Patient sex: M
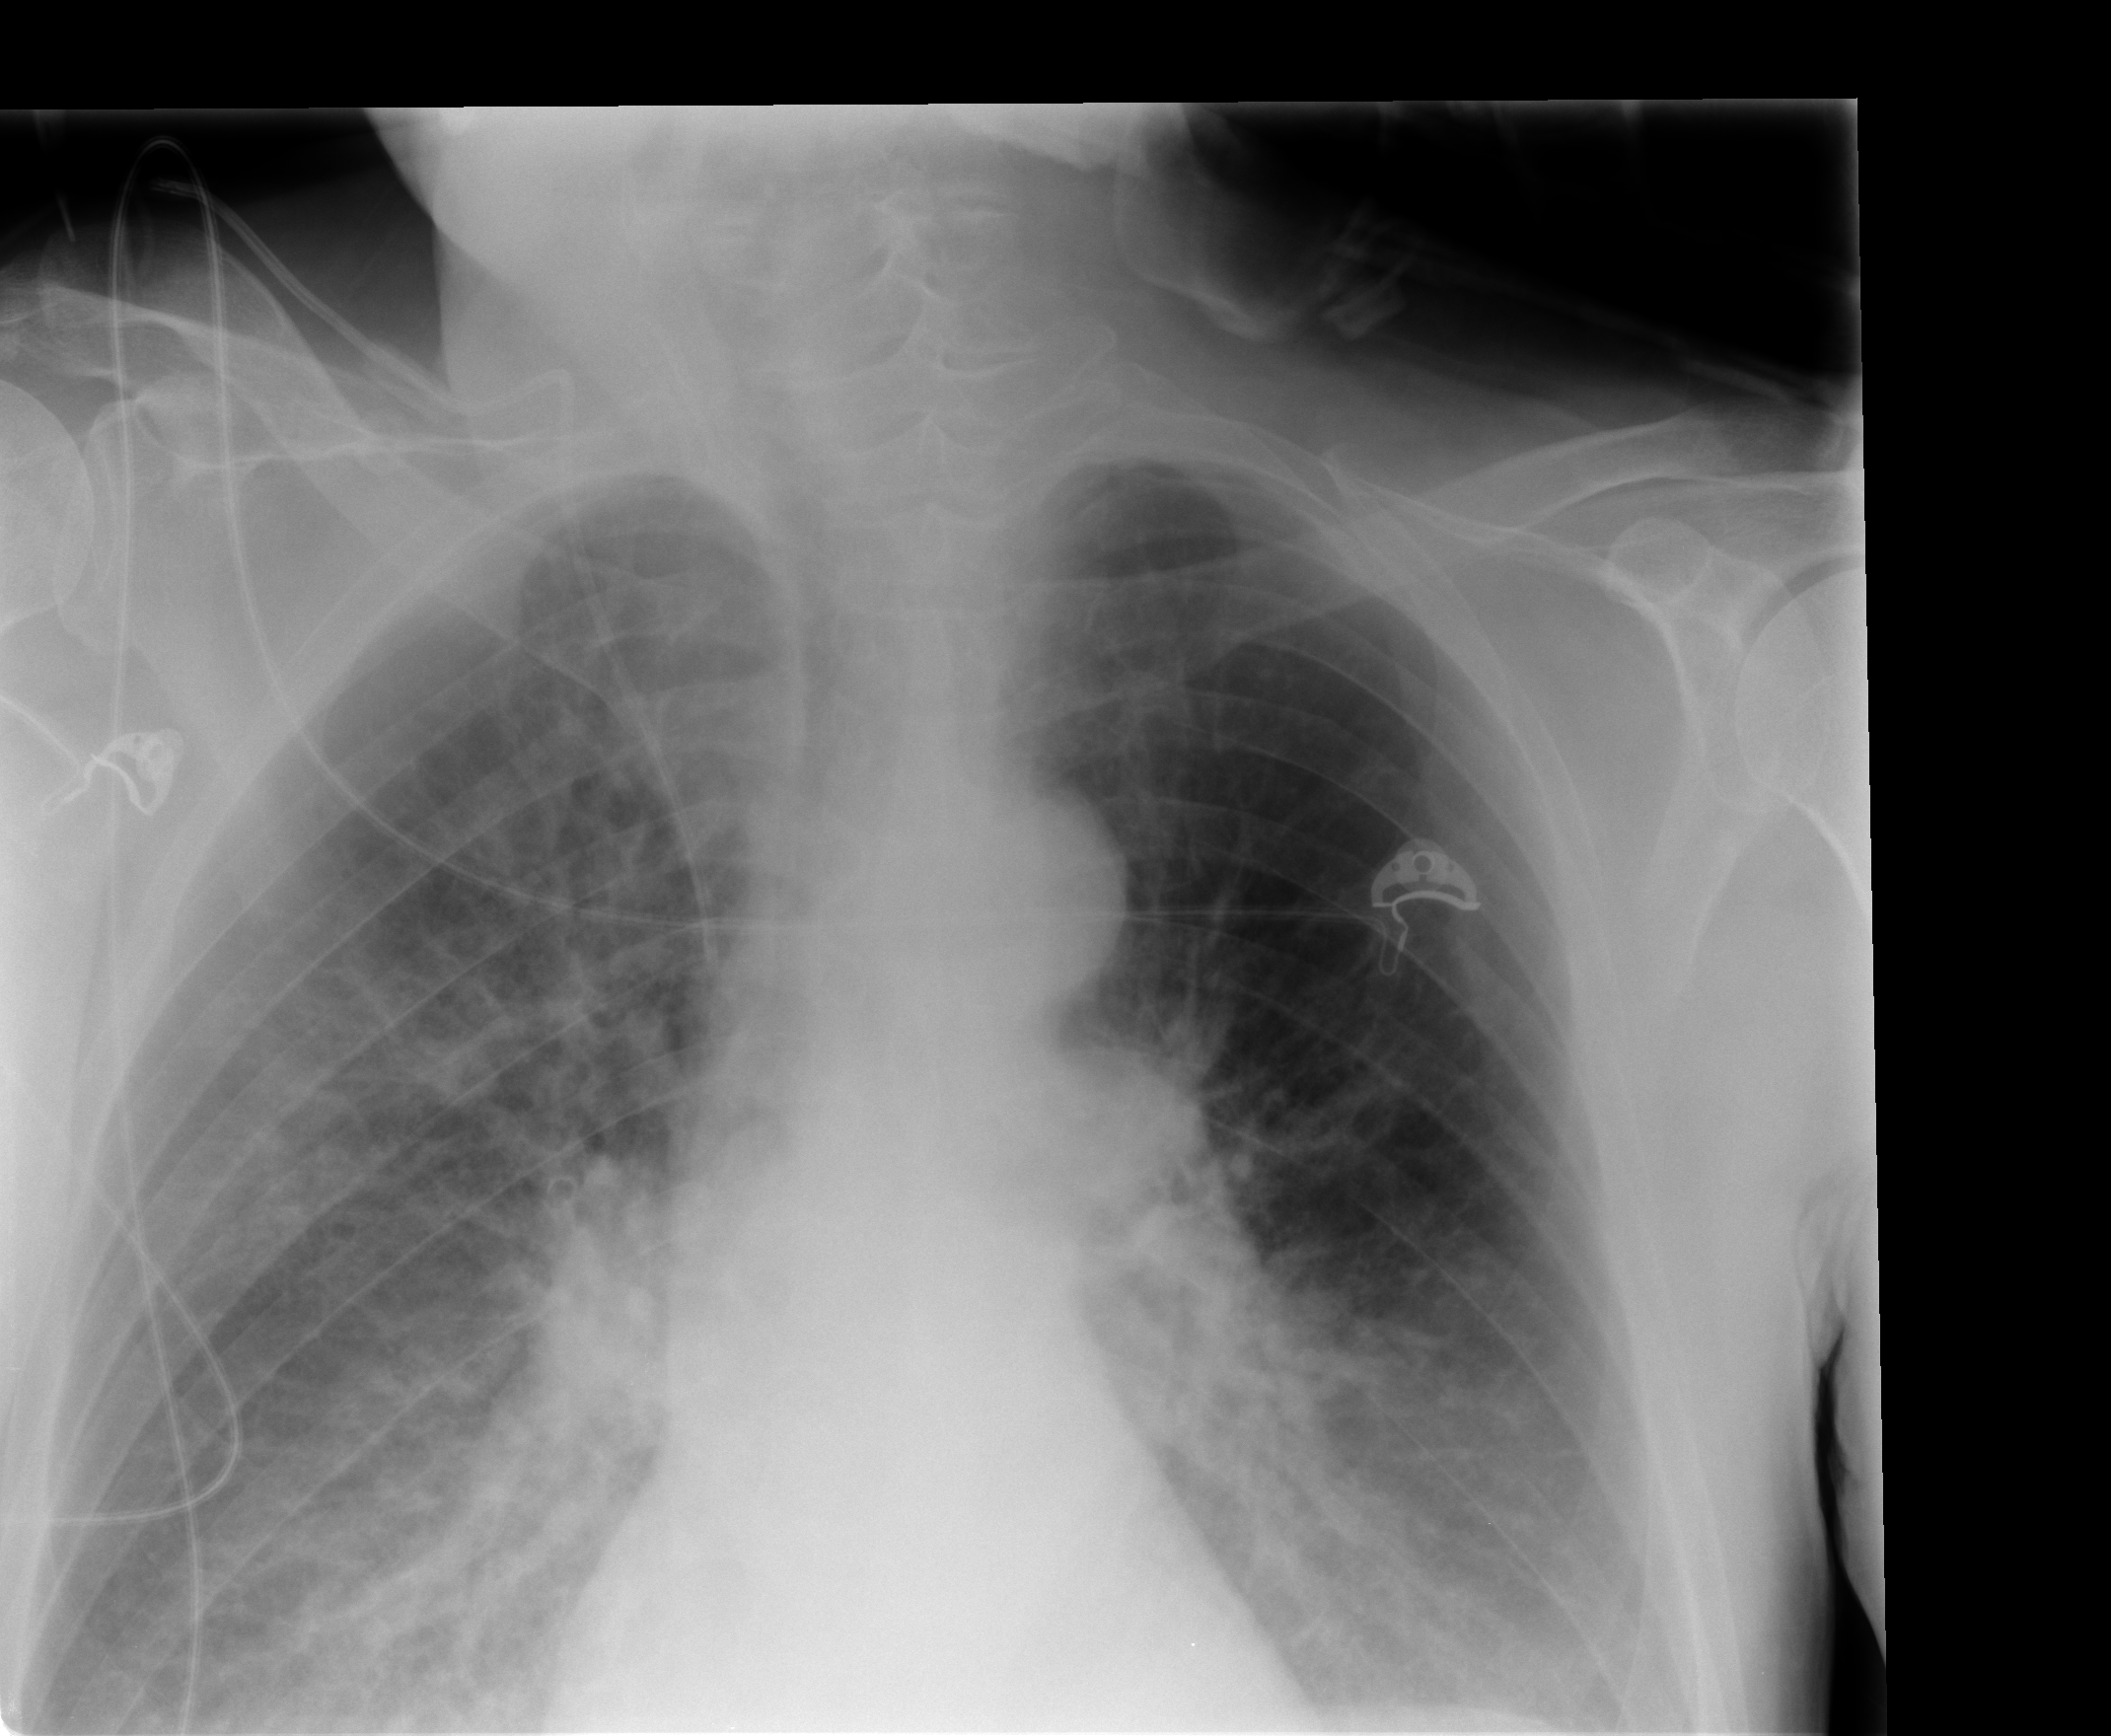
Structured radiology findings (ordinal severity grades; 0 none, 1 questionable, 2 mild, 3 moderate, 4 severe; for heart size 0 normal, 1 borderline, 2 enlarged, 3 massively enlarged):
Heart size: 0
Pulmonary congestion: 2
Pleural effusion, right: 2
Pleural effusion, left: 1
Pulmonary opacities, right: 3
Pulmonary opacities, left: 1
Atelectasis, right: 3
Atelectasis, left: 2